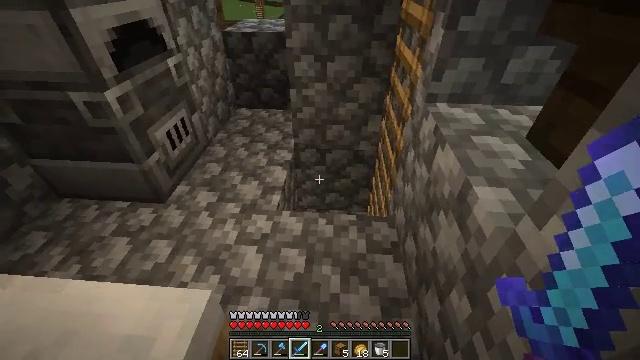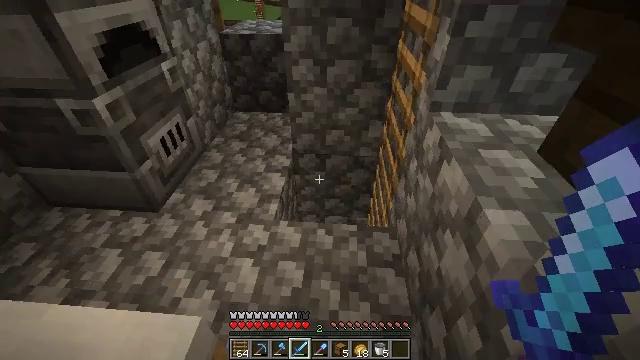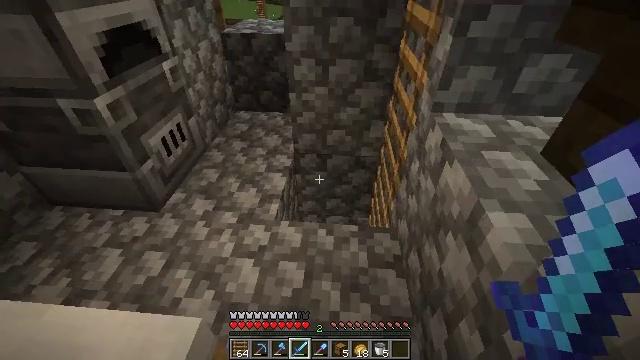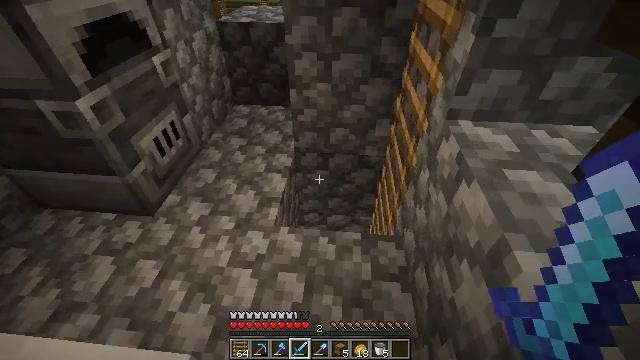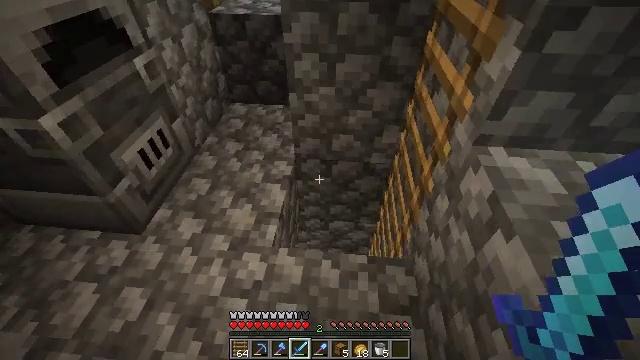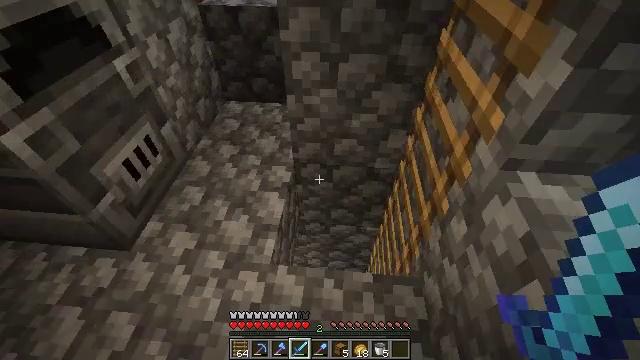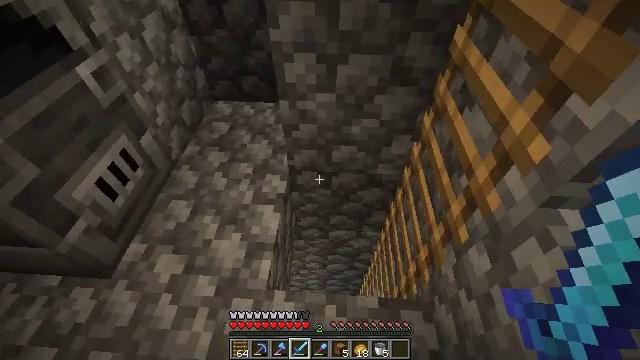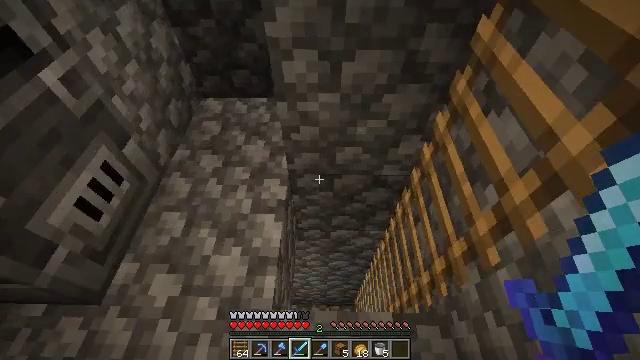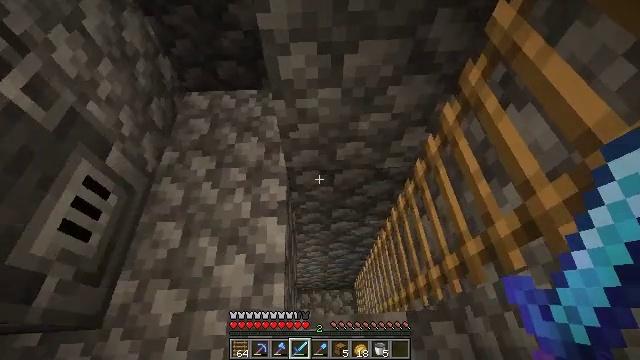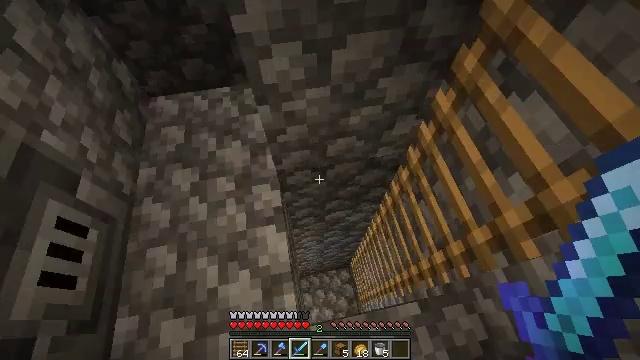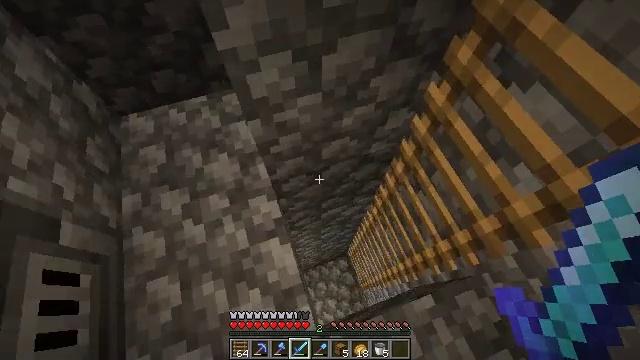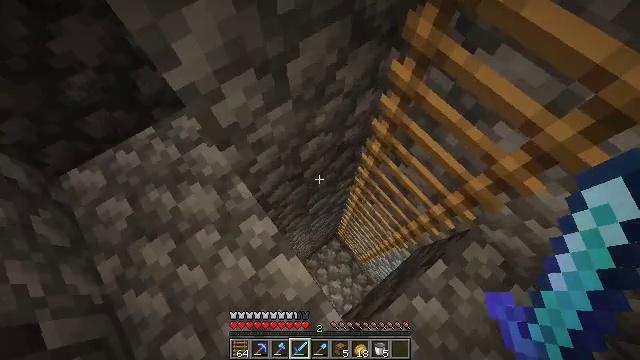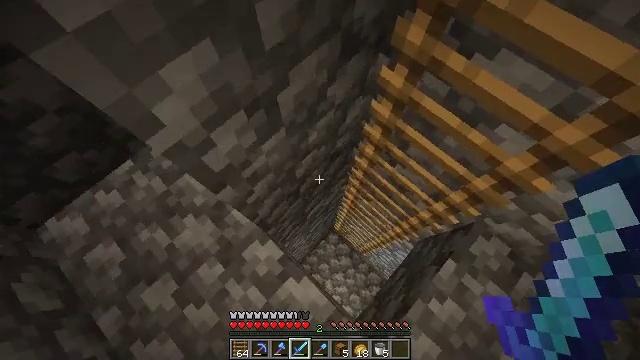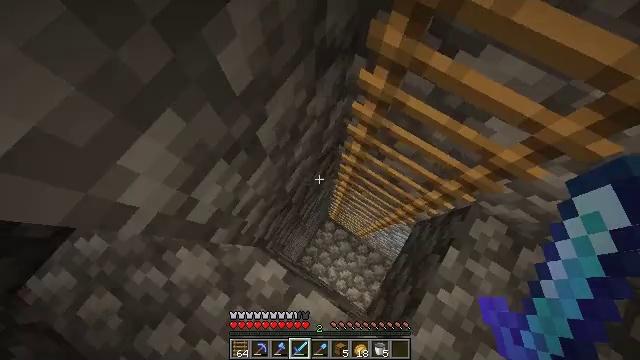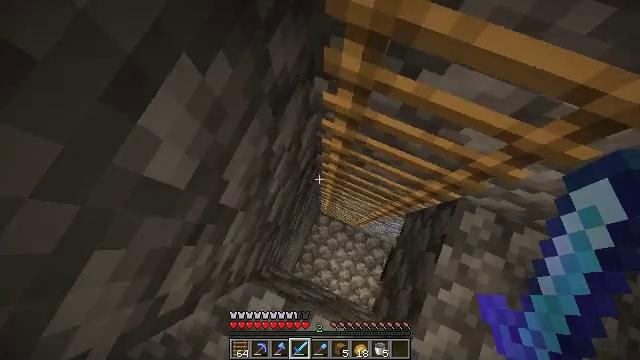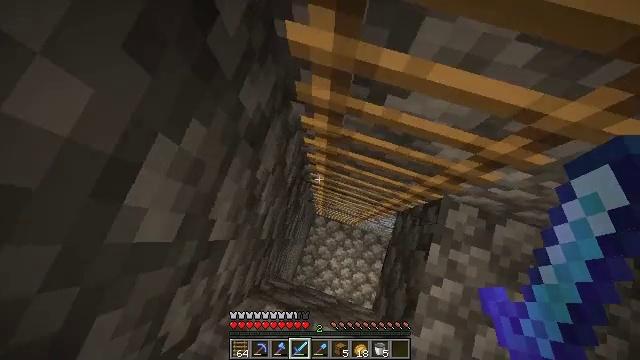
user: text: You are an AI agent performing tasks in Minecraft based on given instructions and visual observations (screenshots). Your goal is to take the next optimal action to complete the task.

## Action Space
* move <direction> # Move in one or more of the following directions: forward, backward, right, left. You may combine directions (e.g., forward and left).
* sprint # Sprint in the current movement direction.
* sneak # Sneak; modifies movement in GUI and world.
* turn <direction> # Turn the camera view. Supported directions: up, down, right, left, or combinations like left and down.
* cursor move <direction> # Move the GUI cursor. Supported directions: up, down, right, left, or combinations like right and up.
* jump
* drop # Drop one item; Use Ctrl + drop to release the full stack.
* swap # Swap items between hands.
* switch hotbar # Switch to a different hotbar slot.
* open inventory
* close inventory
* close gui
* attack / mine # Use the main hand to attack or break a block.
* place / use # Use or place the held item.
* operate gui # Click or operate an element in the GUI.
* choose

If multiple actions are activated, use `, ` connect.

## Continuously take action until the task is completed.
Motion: motion action
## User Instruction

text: Destroy the glass.
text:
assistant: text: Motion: move forward
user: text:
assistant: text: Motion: move forward
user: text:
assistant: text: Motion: move forward, turn down
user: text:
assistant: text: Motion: move forward, turn down
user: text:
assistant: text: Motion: move forward, turn down
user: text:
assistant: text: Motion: move forward, turn right and down
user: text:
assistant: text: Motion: move forward and move left, turn right and down
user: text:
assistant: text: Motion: move forward and move left, turn right and down
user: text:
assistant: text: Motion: move forward and move left, turn right and down
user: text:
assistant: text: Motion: move forward and move left, turn right and down
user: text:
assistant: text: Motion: move forward, turn right and down
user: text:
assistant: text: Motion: move forward, turn right and down
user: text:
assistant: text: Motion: move forward, turn right and down
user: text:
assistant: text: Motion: move forward, turn right and down
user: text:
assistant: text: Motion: move forward, turn right
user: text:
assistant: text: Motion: move forward, turn right
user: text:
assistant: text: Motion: move forward, turn right
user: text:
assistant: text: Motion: move forward
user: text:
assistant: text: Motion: no_op
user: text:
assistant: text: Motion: no_op
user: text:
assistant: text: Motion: no_op
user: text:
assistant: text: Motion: no_op
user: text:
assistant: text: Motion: no_op
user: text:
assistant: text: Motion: no_op
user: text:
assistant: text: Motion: turn right
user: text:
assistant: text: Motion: turn right
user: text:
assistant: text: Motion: turn right
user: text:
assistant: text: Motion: turn right
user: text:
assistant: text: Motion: turn right
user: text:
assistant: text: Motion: turn right